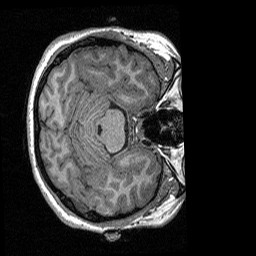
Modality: T1w
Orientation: axial
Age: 29
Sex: female
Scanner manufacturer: siemens
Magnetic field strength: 3 T
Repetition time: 2.3 s
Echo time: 0.00298 s